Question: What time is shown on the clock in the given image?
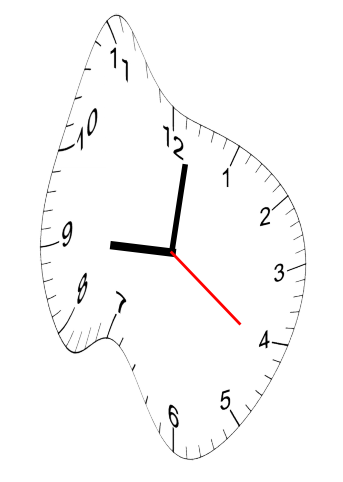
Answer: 09:01:21